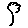
Label: tree